Aerial crown-view tile of a tropical tree (Barro Colorado Island, Panama), acquired 20250915:
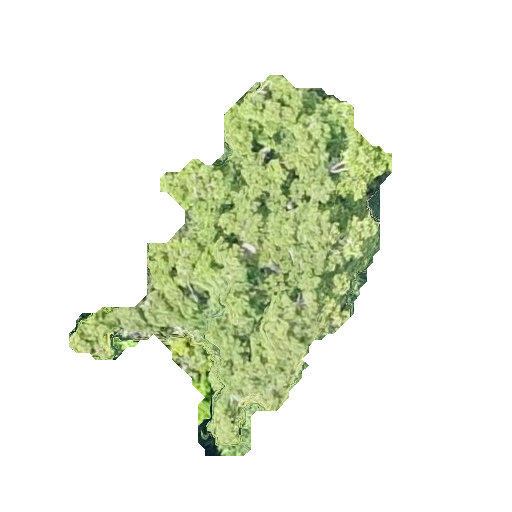
Species: Poulsenia armata
GBIF accepted scientific name: Poulsenia armata
Crown area: 85.998 m²